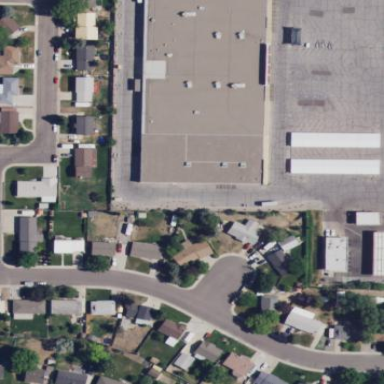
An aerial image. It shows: Retail building.